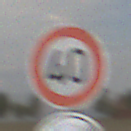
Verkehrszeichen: Geschwindigkeit40
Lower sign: EndeUeberholverbot
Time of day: Midday
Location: Outdoor (Nature)
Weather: PartlyCloudy
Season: NotSpecified
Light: Natural